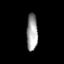
Tissue: lung
Cell type: Endothelial cells
Senescence score: 0.7555
Nuclear area (px): 408
Mean DAPI intensity: 156.738